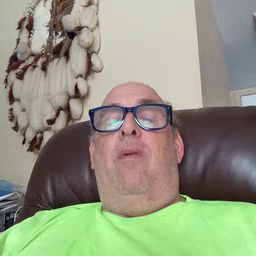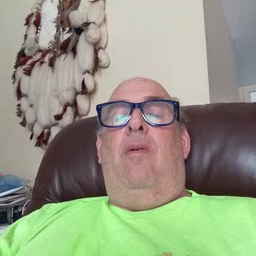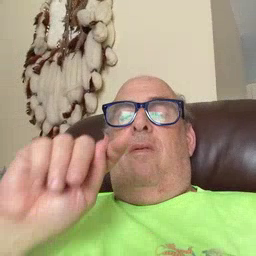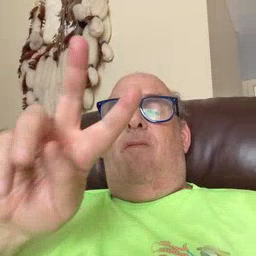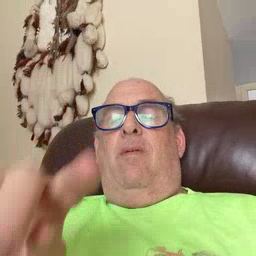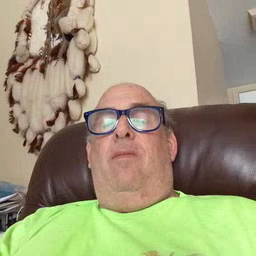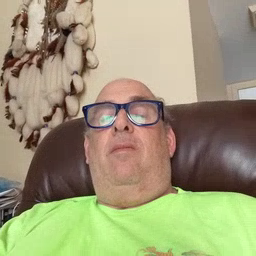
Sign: TV